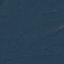
Label: Forest